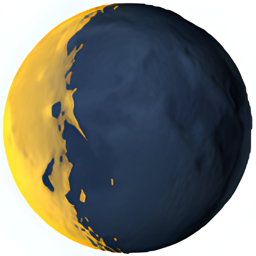
Name: waning crescent moon symbol
Emoji: 🌘
Group: Travel & Places
Sub-group: sky & weather